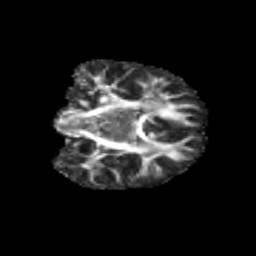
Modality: FA
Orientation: coronal
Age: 12
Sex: female
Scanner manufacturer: siemens
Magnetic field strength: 3 T
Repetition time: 3.8 s
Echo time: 0.07 s